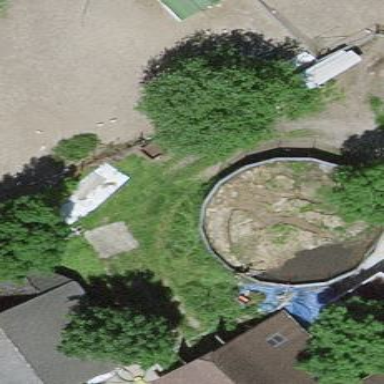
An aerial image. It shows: Silo.